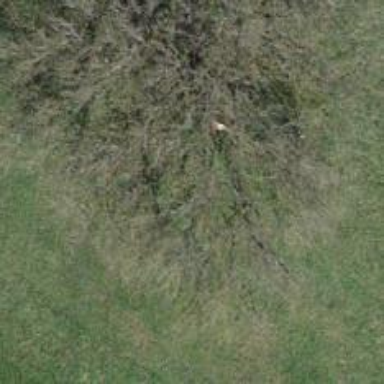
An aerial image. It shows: Landmark tree with broadleaved leaves.